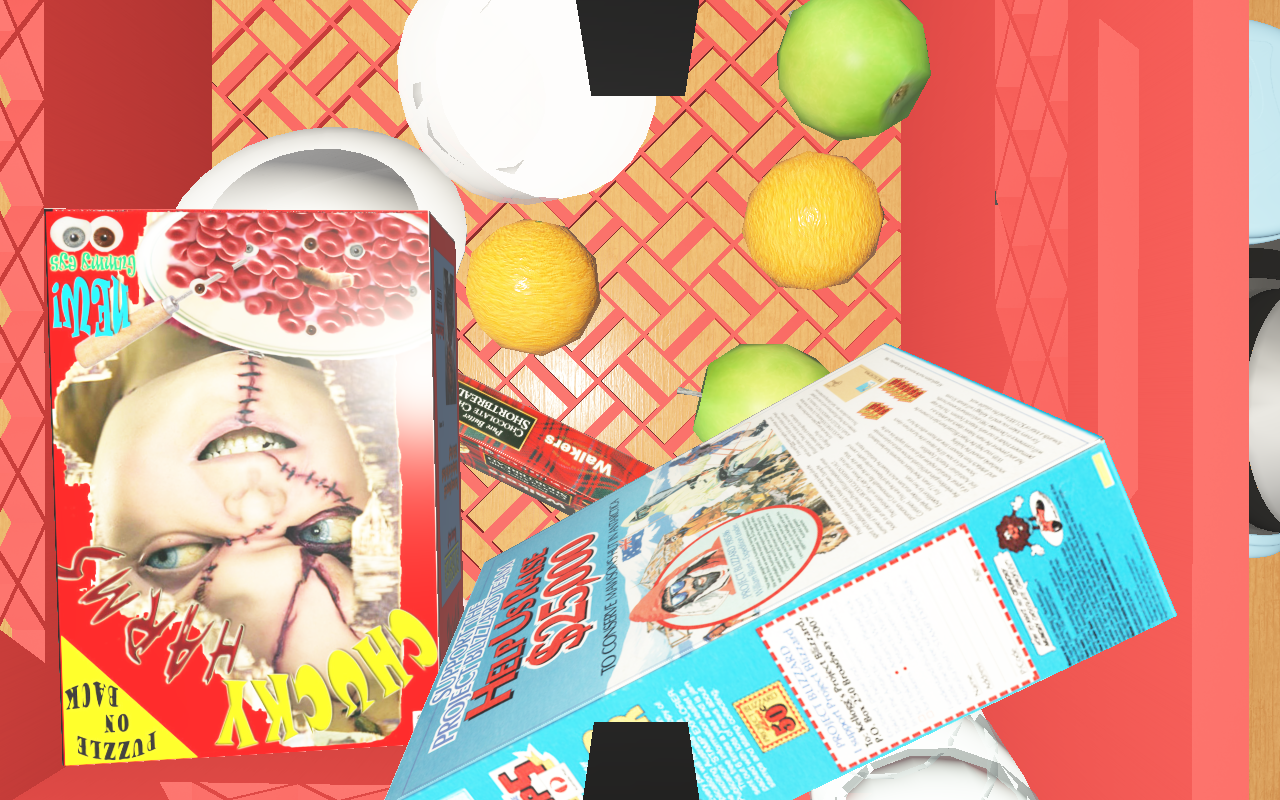
Objects in the scene:
water bottle
apple
apple
orange
orange
wineglass
cereal box
cereal box
biscuit box